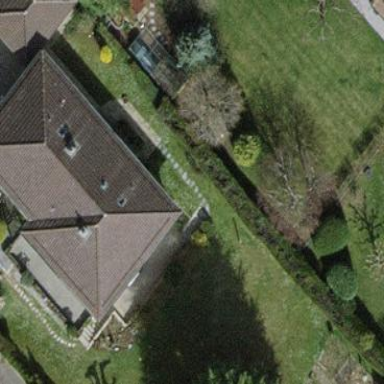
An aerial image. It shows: Garden enclosed by fence.